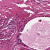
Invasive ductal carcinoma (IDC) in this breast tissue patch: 0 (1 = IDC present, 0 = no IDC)